Aerial crown-view tile of a tropical tree (Barro Colorado Island, Panama), acquired 20250317:
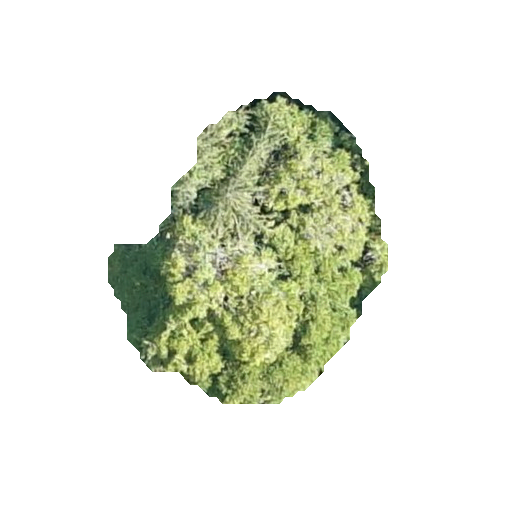
Species: Alseis blackiana
GBIF accepted scientific name: Alseis blackiana
Crown area: 86.382 m²